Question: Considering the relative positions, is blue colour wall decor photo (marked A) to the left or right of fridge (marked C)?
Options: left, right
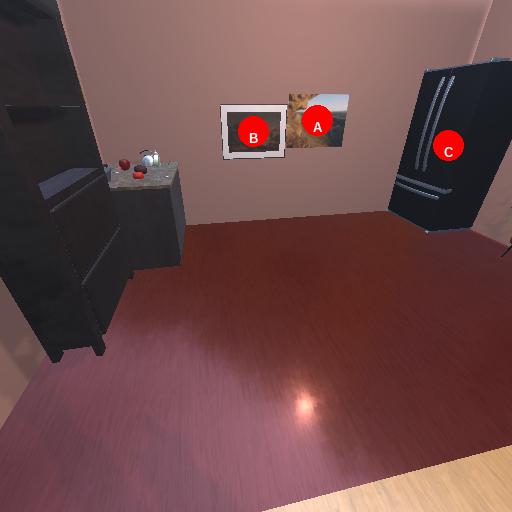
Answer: left